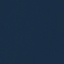
Land use / land cover: SeaLake